Field crop: maize
Growth stage: 1
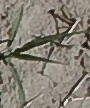
Species: sorghum